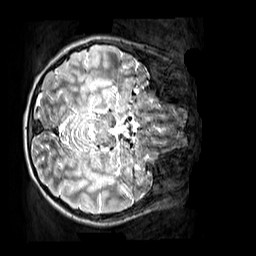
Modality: T2w
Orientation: axial
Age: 10
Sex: female
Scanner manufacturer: siemens
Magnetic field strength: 3 T
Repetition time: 3.2 s
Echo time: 0.408 s